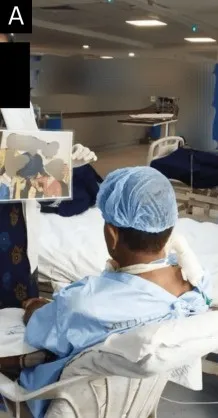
Physical therapy rehabilitation. Multimodal stimulation (visual).
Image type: medical_photograph (other_medical_photograph)